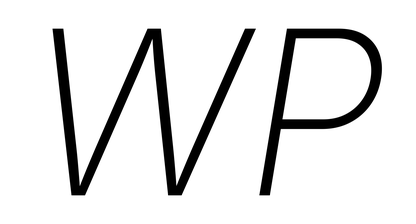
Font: Inter-Italic_ExtraLight_Italic